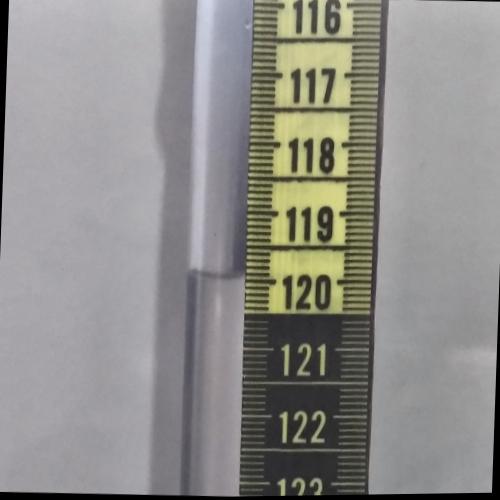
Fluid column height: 119.9 cm